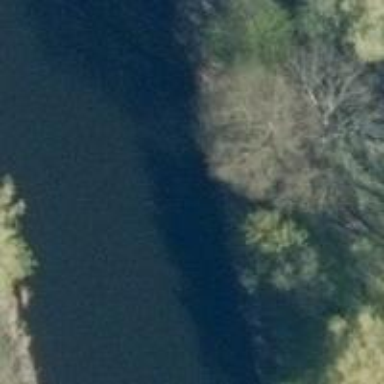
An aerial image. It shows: Canal with riverbanks.